Interaction volume radius: 10 \u00c5
Interaction volume height: 10 \u00c5
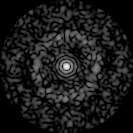
Disorder parameter: 0.8697